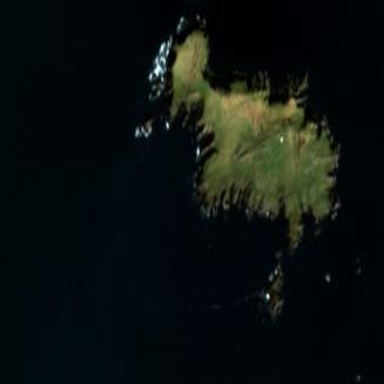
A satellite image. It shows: Island with natural coastline.